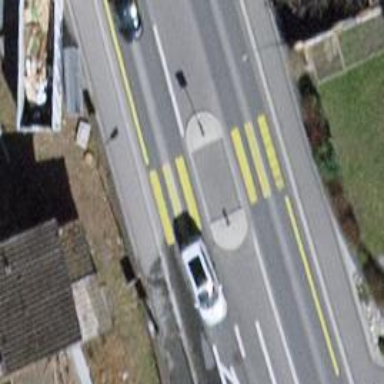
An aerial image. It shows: Marked crossing with pedestrian island.